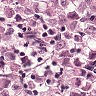
Metastatic tissue present: yes